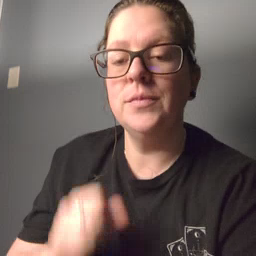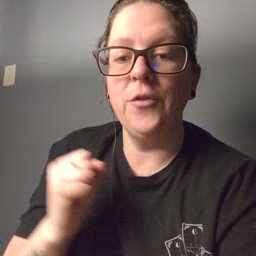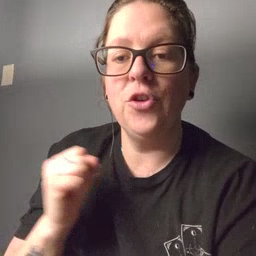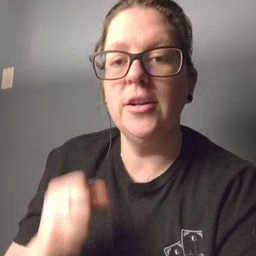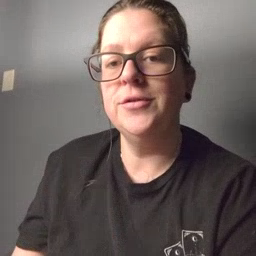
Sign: refrigerator